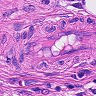
Metastatic tissue present: yes